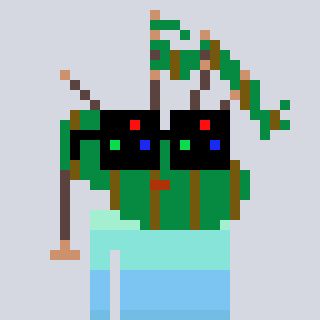
a pixel art character with square black sunglasses, a bagpipe-shaped head and a blue-colored body on a cool background